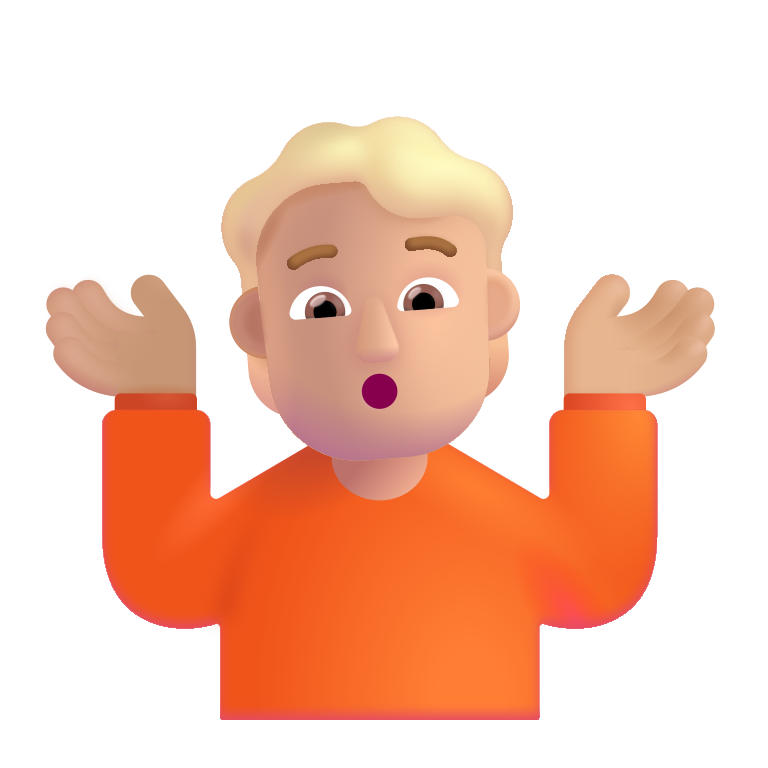
person shrugging color  light